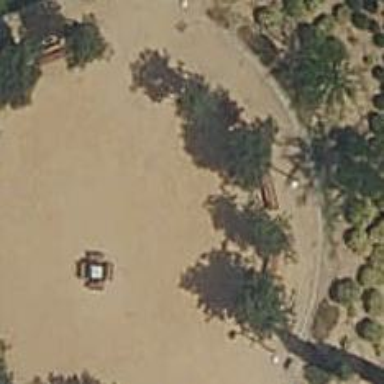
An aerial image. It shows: Bench for seating.